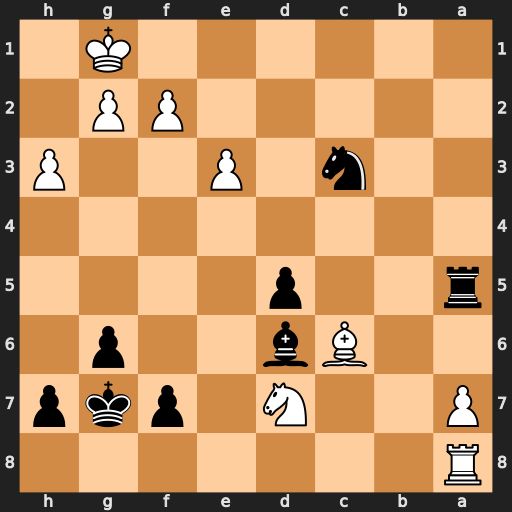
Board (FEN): R7/P2N1pkp/2Bb2p1/r2p4/8/2n1P2P/5PP1/6K1
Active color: b
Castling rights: -
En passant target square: -
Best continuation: Ra1#